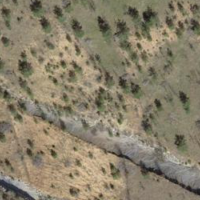
EUNIS habitat code: 56
Species observed at this site:
Phaneroptera falcata
Ruspolia nitidula
Chorthippus brunneus
Polyommatus icarus
Calliptamus italicus
Chorthippus biguttulus